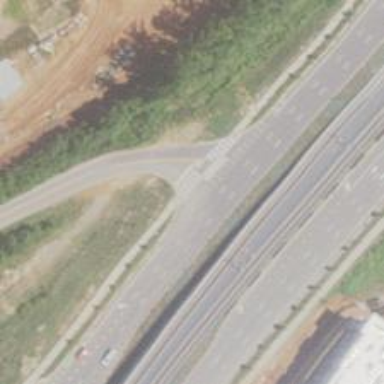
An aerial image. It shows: Primary link highway.